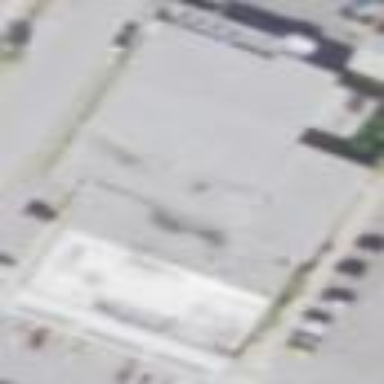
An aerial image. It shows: Supermarket located in building.